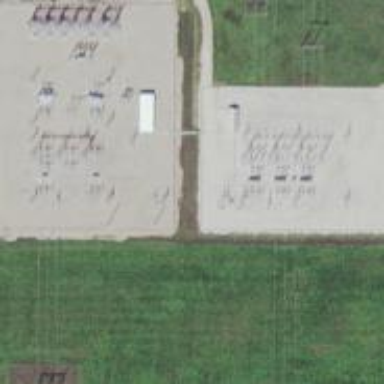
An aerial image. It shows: Switch used for power control.